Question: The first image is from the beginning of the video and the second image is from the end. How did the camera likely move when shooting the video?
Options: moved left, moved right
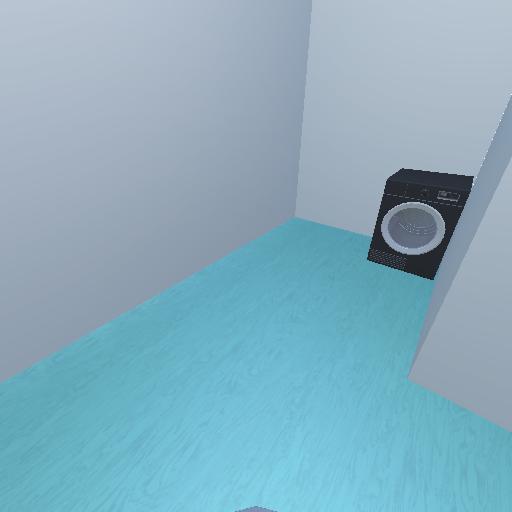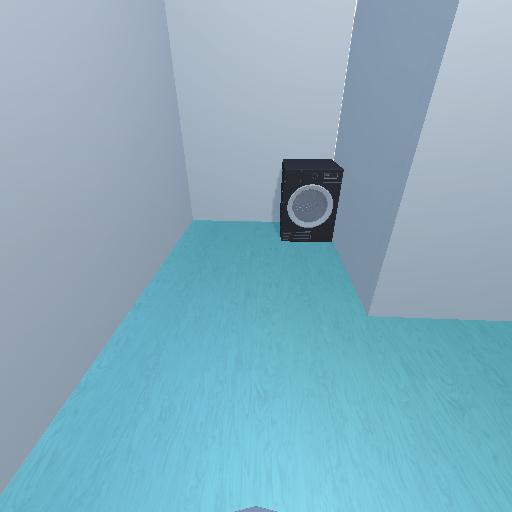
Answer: moved left